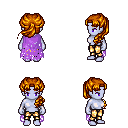
a pixel art fantasy rpg character, female body template, dark elf, purple skin, maroon tattered cape, gold greaves, dark blonde princess hairstyle, four views (front, back, left, right), 2x2 character sprite sheet, small pixel art, hard edges, no anti-aliasing